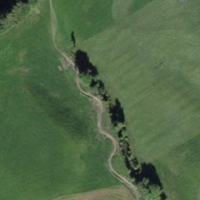
EUNIS habitat code: 24
Species observed at this site:
Plantago major